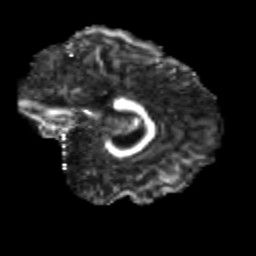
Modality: FA
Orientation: sagittal
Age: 20
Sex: male
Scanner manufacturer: siemens
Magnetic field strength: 3 T
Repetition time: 3.5 s
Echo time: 0.113 s